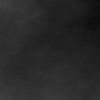
Atmospheric dust classification: dusty